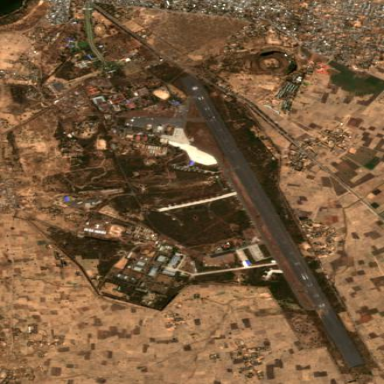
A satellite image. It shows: Military airfield located within aerodrome.